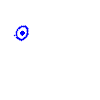
Particle: electron